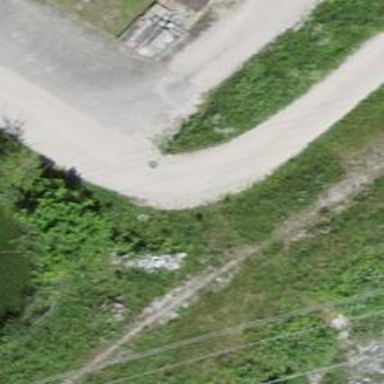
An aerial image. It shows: Unpaved service road.